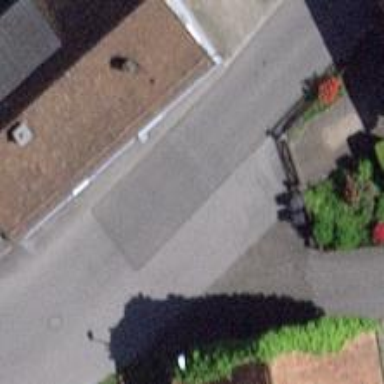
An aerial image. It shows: Residential road with asphalt surface.